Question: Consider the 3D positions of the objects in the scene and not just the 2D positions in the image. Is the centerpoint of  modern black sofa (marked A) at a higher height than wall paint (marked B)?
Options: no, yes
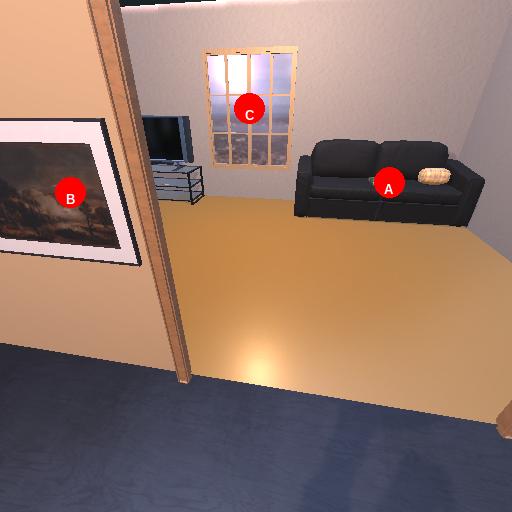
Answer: no